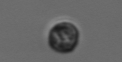
Label: Dinophyceae